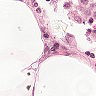
Metastatic tissue present: no